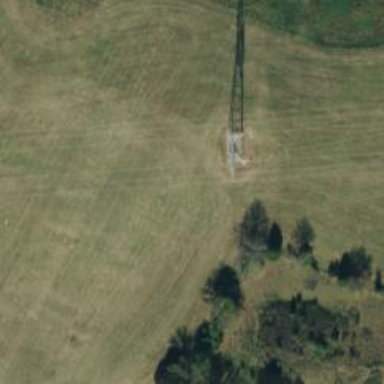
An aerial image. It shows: Power tower.